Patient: sex F, age 54
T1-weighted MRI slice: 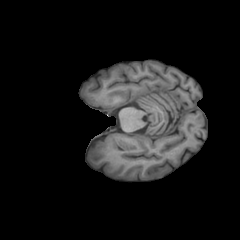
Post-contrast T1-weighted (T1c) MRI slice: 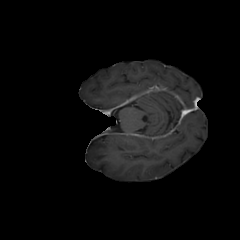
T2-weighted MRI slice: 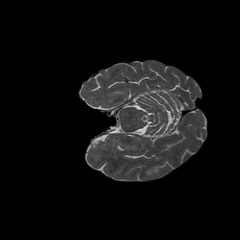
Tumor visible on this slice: no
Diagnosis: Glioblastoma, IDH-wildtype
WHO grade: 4